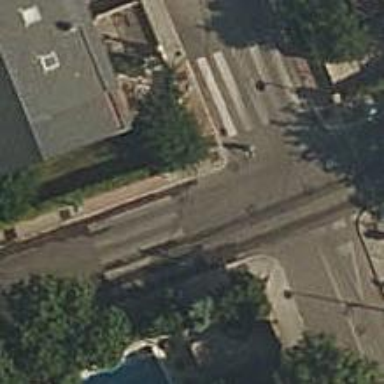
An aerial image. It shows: Marked road crossing.